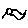
Label: bird